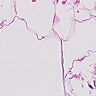
Metastatic tissue present: no